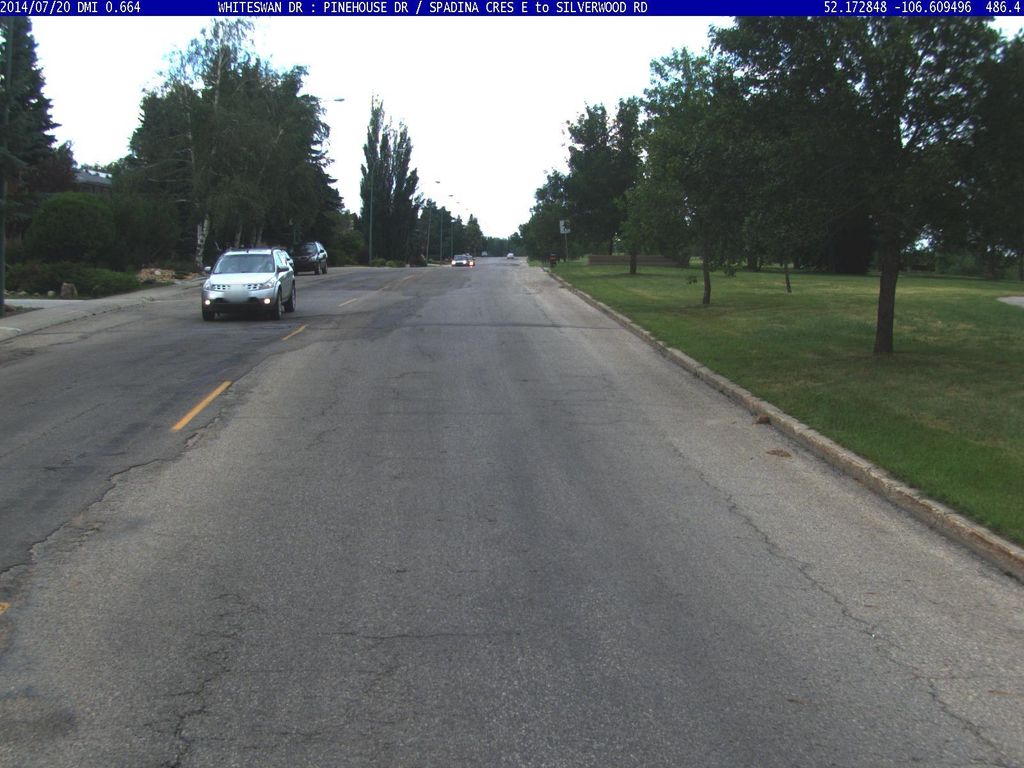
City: saskatoon